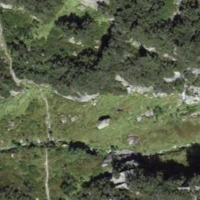
EUNIS habitat code: 31
Species observed at this site:
Juniperus communis